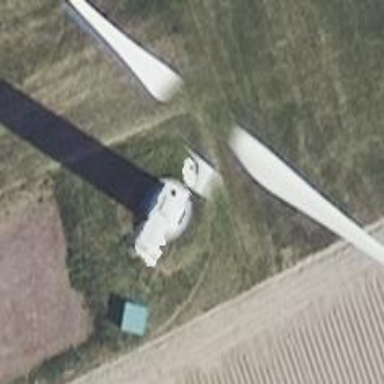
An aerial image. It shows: Wind generator powered by wind. The generator type is horizontal axis and it uses wind turbines.